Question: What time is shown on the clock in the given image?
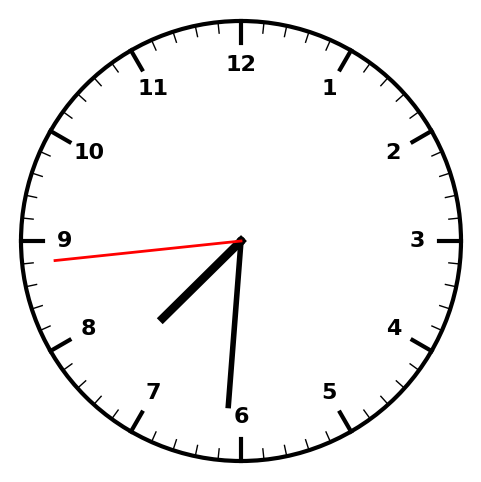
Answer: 07:30:44